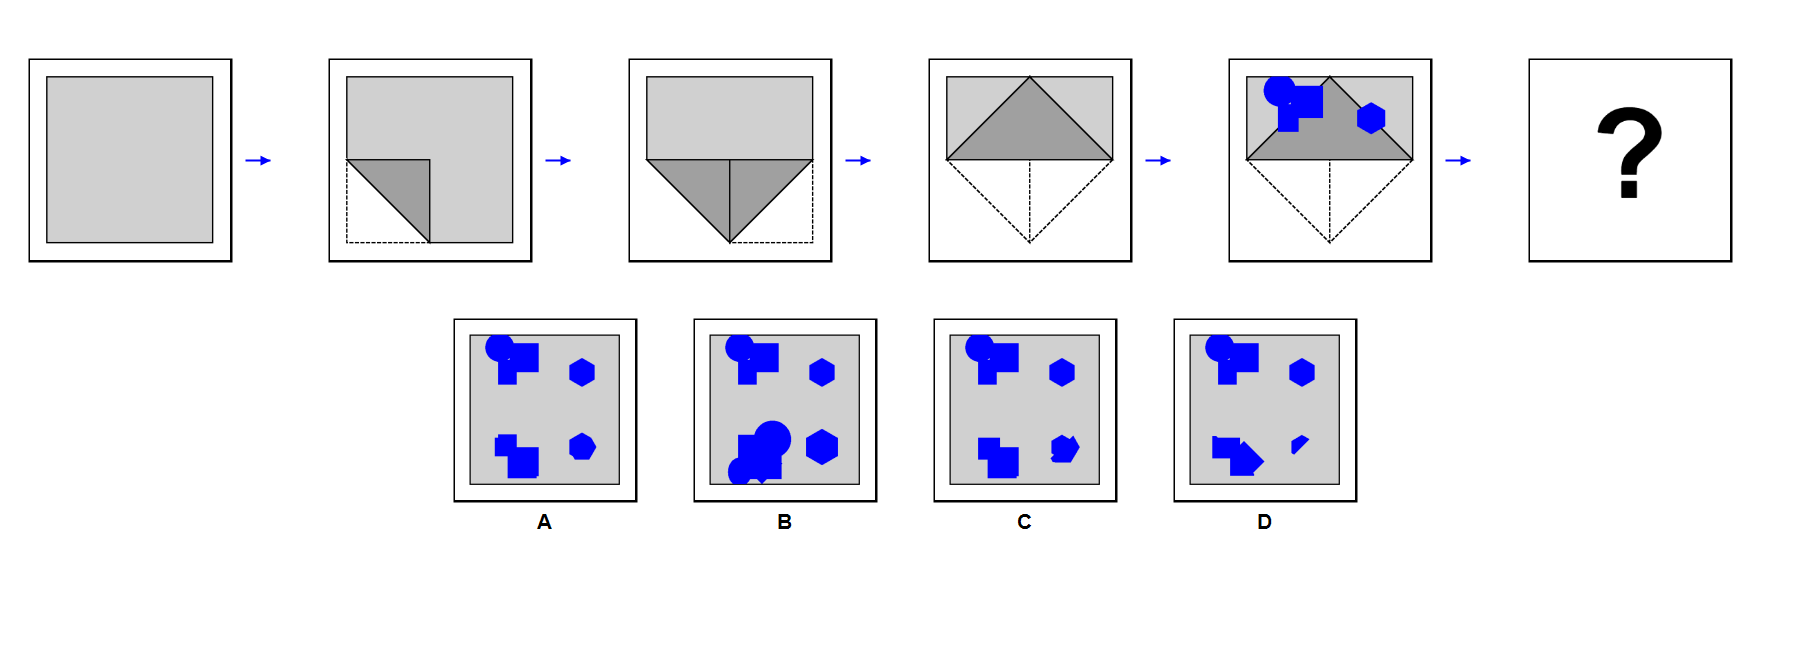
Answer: A